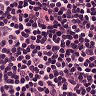
Metastatic tissue present: no